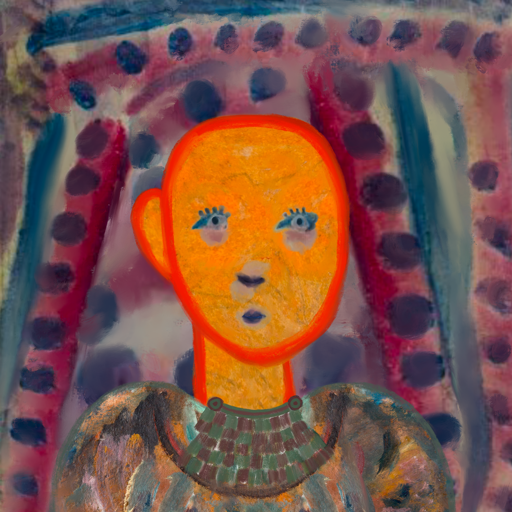
Background: HillGirl, Head And Neck Front: Sisters, Face Front: Hill_Girl, Bust: Boggyland, Hair Front: Blank, Head Accessory: Blank, Second Necklace: After_Raid, Necklace: Blank, Baby: Blank